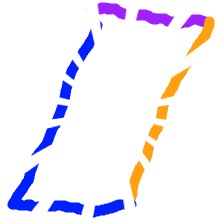
Shape: parallelogram